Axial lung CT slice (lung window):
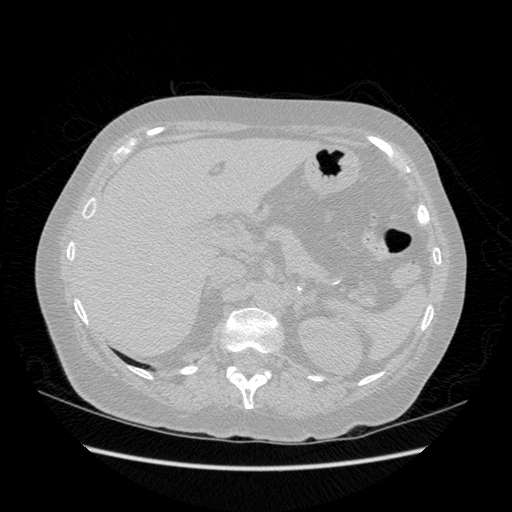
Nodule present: no